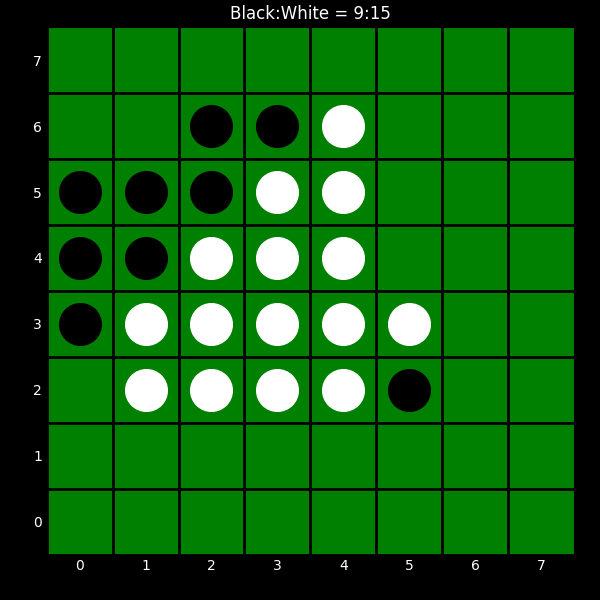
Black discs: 9
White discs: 15